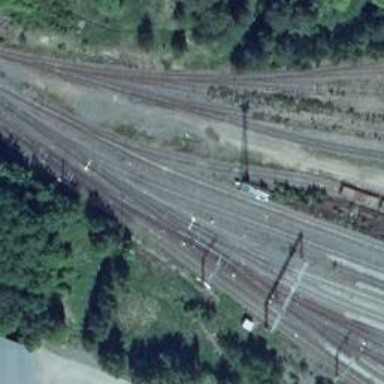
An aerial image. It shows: Wedge used for railway derailment.